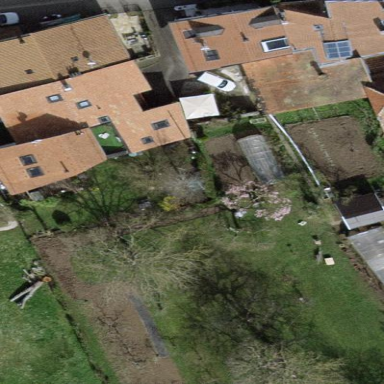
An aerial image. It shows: Garden surrounded by fence.